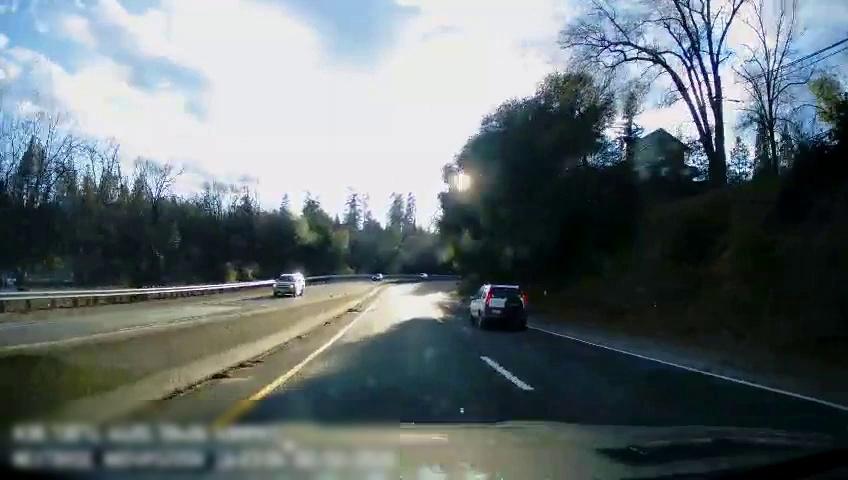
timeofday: Day
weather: Sunny
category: Drivable Space
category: Drivable Space
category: Vehicles | SUV
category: Vehicles | SUV
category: Vehicles | Car
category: Vehicles | SUV
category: Lanes | Current Lane
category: Lanes | Current Lane
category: Lanes | Alternate Lane
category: Lanes | Opposite Lane